Question: I'm not sure if this is possible, but basically I have two degrees that will change the width/size and skew of an image. In a tranformation matrix ('<Matrix3DProjection/>'), it works like this:
So if I have 'X = 30deg' and 'Y=40deg', my matrix is:
So
What I'd like to use instead is a '<TransformGroup/>' but can't quite figure out the '<SkewTransform AngleY="???"/>' portion. The '<ScaleTransform/>' seems easy enough by using and values above in 'ScaleX' and 'ScaleY' like '<ScaleTransform ScaleX=".866" ScaleY=".766"/>'.
But I can't figure out the 'AngleY' portion of '<SkewTransform/>' from an 'M12' value of . I know that from doinking around with this manually, a value of 'AngleY="20.3"' seems very accurate. But I can't figure out the math behind this.
Does anyone know?
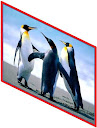
Answer: You can use Reflector on the SkewTransform class to find out the math. It calls <URL>, which uses the matrix:
'''
1.0 tan(skewY) 0.0
tax(skewX) 1.0 0.0
'''
Since you want 'tan(skewY) * 0.766 = 0.321', you get 'skewY = atan(0.321 / 0.766) = 22.<PHONE> degrees'. Or, going back to your original numbers, 'skewY = atan(sin(y) * sin(x) / cos(y)) = atan(tan(y) * sin(x))', which yields 'atan(tan(40 degrees) * sin(30 degrees)) = 22.<PHONE> degrees'.